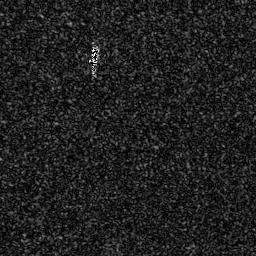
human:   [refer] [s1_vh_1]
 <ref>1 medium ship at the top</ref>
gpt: <box>[[33, 15, 39, 29, 0]]</box>